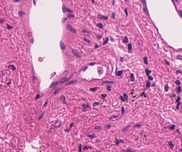
Tumor epithelial tissue: no
Tumor-associated stroma tissue: yes
Normal tissue: no